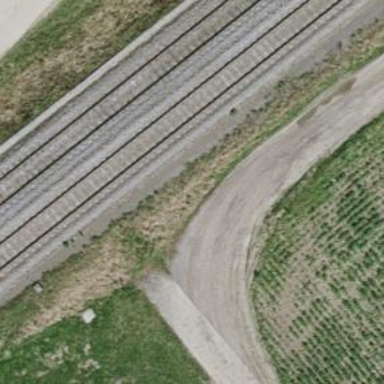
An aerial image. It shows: Track with ground surface of grade2.